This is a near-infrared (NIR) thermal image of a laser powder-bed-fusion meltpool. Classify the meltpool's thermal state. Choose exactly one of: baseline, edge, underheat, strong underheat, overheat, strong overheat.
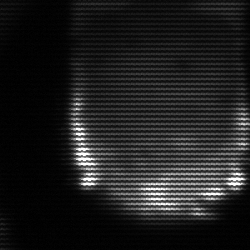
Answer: edge